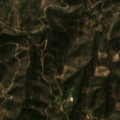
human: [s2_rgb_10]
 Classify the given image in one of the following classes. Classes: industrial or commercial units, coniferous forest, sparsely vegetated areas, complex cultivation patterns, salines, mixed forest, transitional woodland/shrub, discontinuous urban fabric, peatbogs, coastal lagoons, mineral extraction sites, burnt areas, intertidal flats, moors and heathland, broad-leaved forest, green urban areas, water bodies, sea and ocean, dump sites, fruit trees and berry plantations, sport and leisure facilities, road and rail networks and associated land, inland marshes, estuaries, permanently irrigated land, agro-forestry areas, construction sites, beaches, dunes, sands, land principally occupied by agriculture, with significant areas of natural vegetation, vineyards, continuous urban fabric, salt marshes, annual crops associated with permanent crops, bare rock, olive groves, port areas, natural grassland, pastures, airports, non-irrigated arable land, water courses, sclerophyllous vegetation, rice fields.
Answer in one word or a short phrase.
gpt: land principally occupied by agriculture, with significant areas of natural vegetation, mixed forest, sclerophyllous vegetation